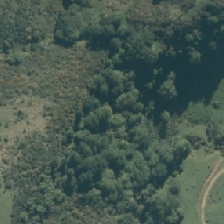
Land cover: indigenous_forest